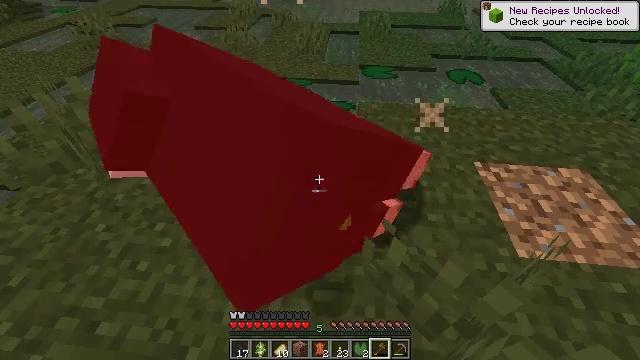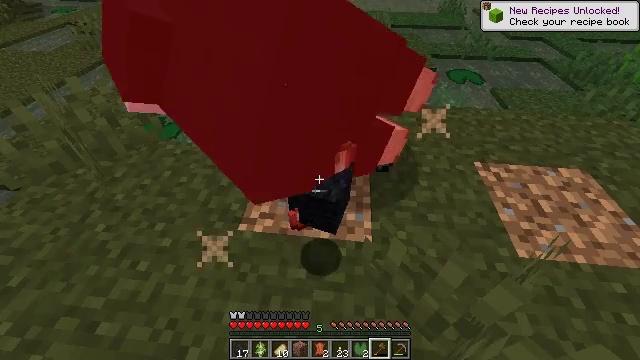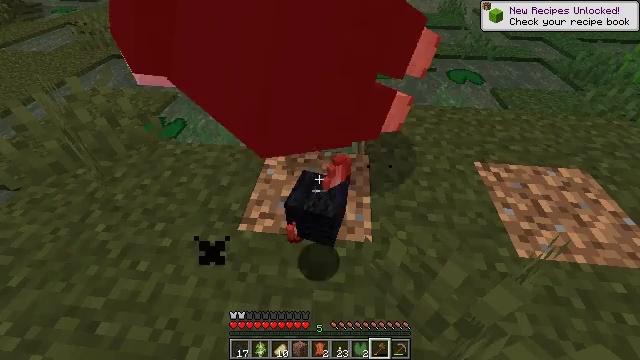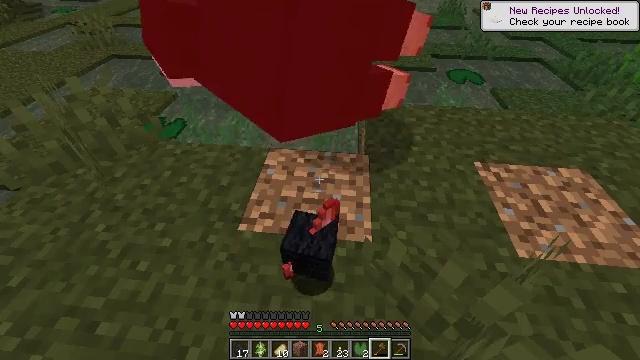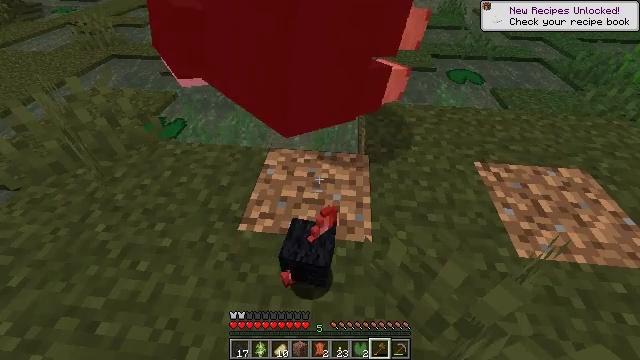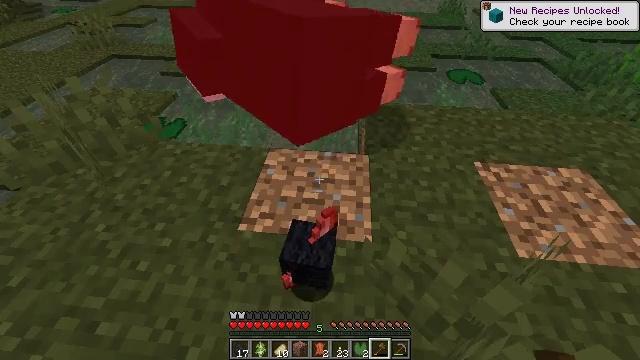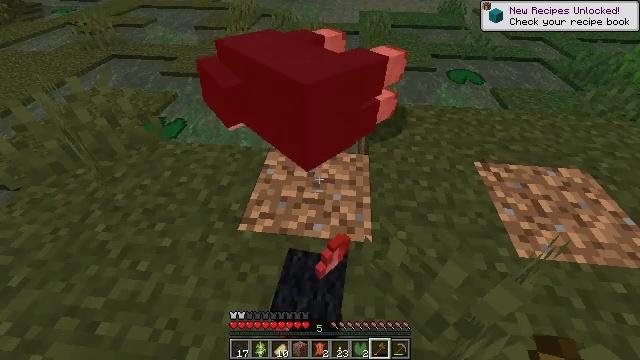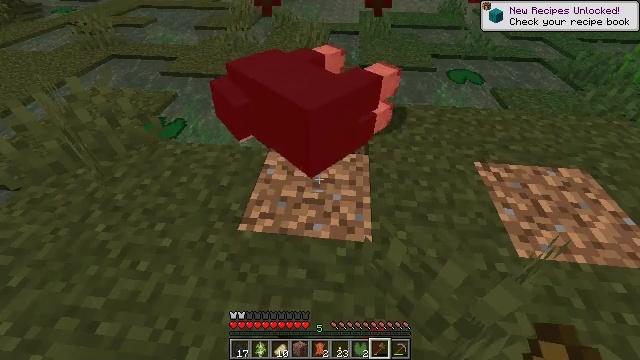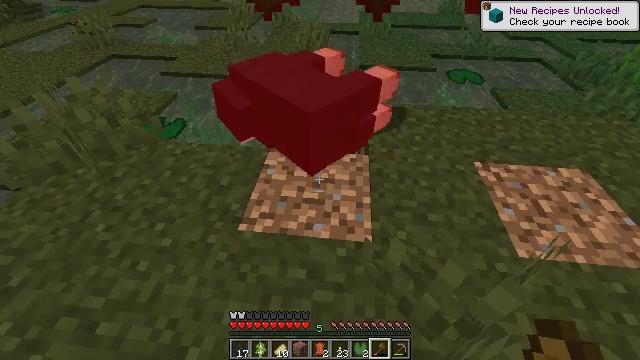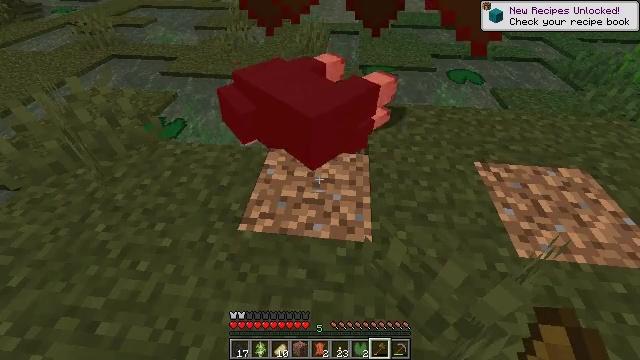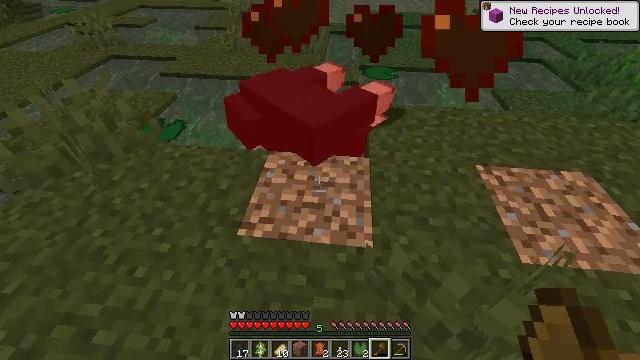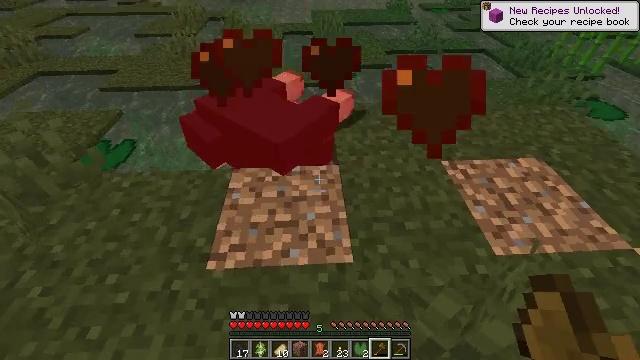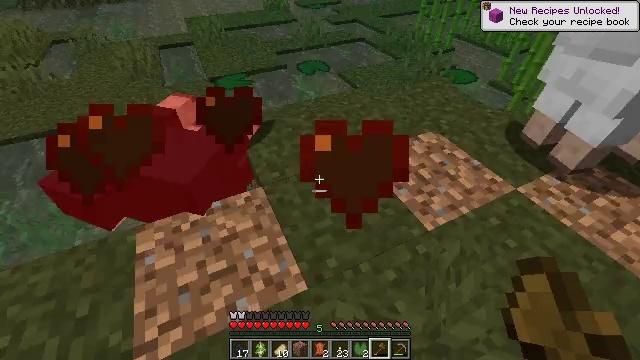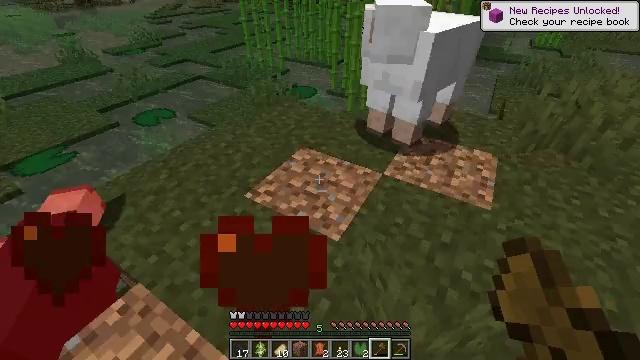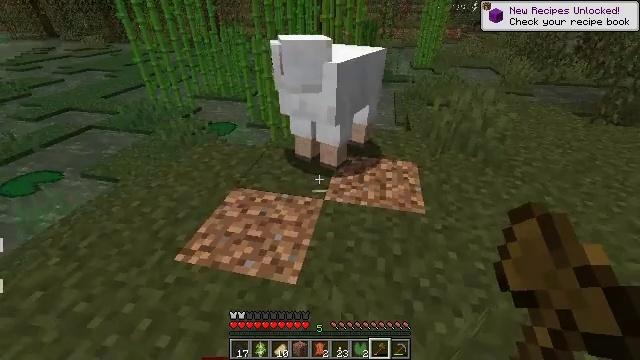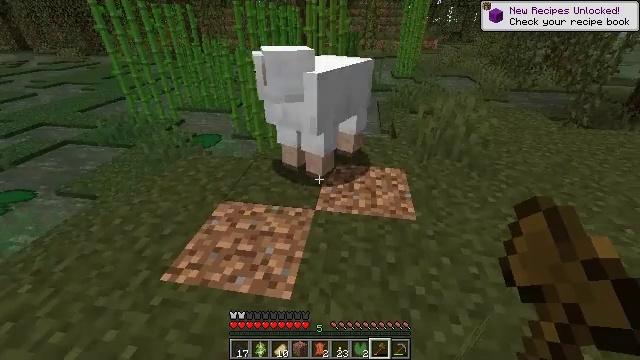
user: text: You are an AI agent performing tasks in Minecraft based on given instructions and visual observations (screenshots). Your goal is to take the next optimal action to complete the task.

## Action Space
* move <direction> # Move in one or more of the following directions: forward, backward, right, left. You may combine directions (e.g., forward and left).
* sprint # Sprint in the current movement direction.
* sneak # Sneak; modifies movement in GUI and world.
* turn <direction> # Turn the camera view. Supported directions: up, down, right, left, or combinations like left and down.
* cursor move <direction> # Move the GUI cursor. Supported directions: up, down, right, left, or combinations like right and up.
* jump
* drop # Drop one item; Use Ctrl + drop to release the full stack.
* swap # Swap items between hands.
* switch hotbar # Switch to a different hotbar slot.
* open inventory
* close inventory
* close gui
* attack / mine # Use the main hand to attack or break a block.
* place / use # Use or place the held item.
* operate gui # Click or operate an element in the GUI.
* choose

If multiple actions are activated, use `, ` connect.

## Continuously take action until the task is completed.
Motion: motion action
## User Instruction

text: Combat the sheep.
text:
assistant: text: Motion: no_op
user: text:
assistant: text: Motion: no_op
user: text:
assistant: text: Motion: no_op
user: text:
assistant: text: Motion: no_op
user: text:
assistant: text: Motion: no_op
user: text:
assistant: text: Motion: no_op
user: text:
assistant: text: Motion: no_op
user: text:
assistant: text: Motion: no_op
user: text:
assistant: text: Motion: no_op
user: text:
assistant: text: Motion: move forward
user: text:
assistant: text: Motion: move forward, turn right
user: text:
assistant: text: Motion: move forward, turn right
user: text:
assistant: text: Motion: move forward, turn right and up
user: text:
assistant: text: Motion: turn right and up
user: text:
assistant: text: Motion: turn right and up
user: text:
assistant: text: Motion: no_op
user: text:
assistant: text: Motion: no_op
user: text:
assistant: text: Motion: no_op
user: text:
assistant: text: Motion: no_op
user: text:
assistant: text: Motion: move forward
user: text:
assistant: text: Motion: move forward
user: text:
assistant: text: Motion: move forward
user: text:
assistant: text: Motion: move forward
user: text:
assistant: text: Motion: move forward
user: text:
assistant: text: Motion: move forward
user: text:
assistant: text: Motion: move forward
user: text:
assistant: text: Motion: move forward
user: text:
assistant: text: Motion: move forward
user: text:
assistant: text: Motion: move forward
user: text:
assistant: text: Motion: turn down